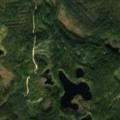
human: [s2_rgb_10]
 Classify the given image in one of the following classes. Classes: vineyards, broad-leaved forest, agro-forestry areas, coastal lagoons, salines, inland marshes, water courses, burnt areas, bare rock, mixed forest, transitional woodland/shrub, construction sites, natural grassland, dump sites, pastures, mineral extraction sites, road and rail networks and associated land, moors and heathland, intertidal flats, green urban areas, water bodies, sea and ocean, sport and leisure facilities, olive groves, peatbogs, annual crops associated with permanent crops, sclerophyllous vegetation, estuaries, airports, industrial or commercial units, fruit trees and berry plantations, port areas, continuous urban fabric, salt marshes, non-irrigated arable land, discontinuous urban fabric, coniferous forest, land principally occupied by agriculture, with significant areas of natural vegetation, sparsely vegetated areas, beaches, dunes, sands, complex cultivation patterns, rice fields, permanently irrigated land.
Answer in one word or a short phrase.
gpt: coniferous forest, transitional woodland/shrub